Field crop: maize
Growth stage: 2
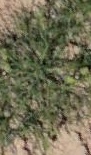
Species: salsola